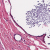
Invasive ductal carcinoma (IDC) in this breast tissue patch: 0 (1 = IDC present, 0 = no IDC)